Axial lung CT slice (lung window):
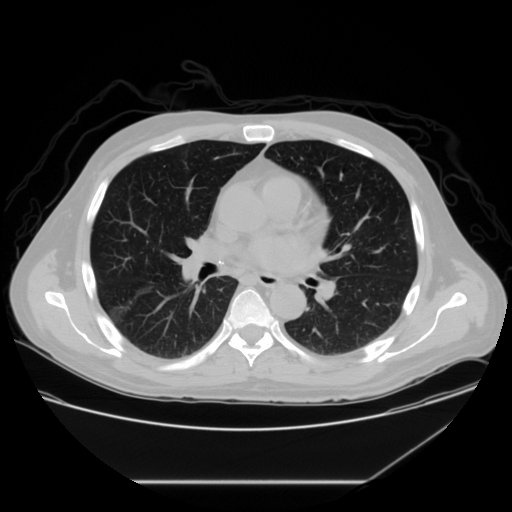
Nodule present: no